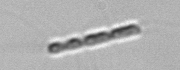
Label: Chaetoceros